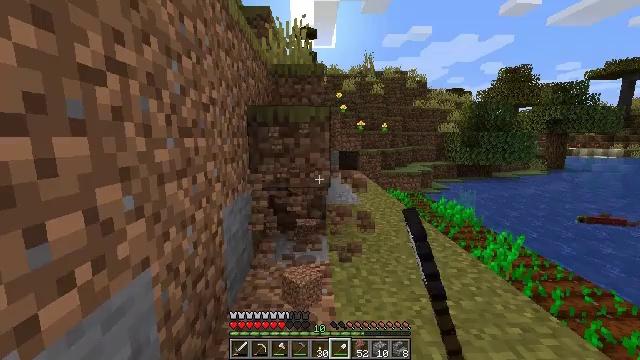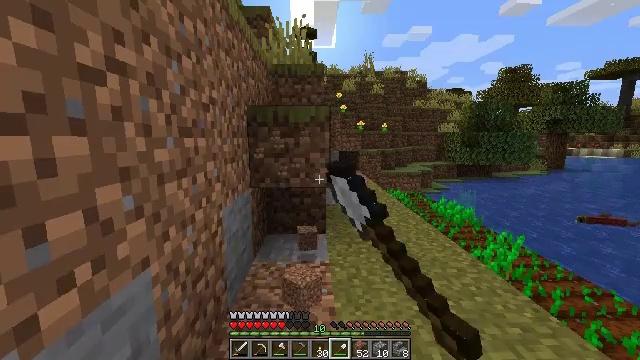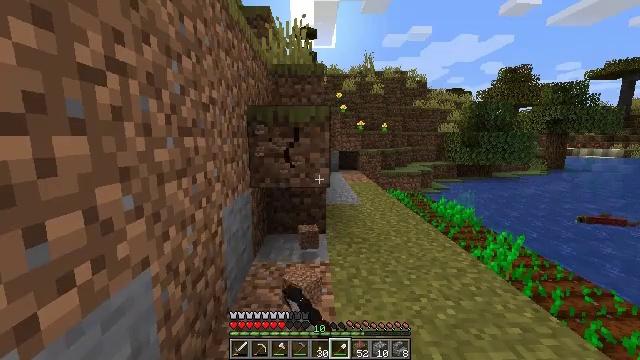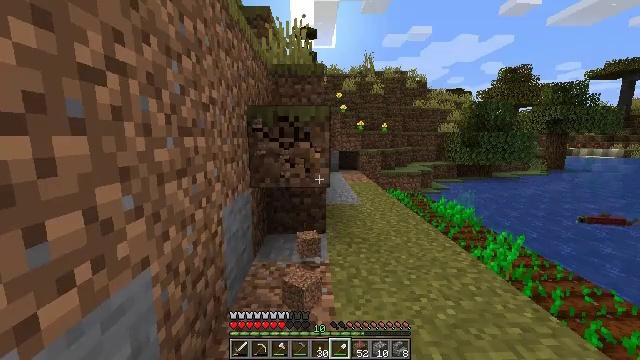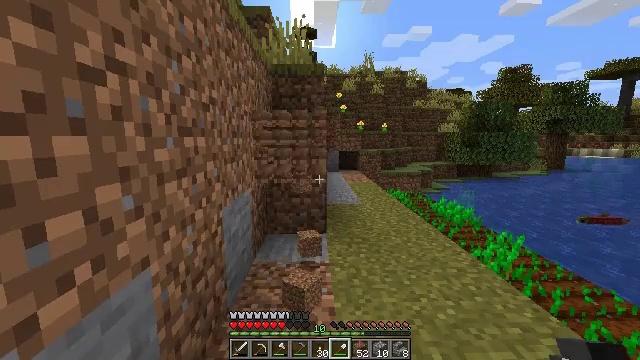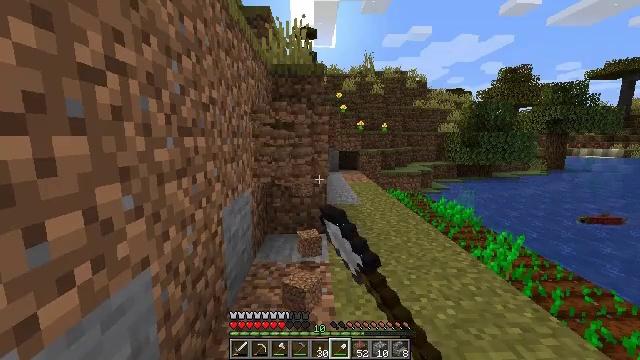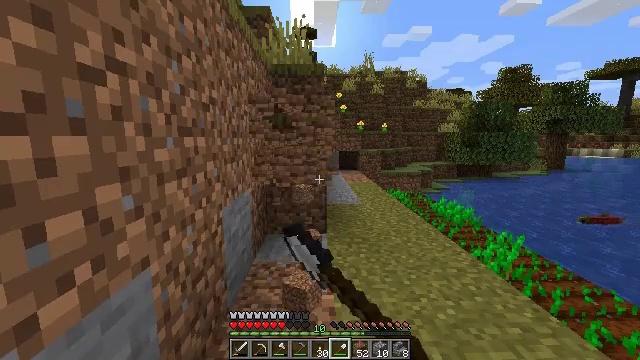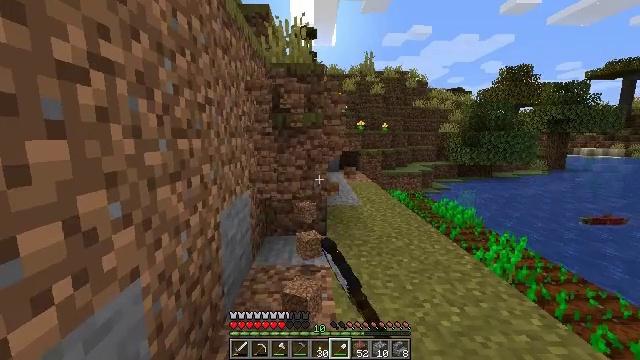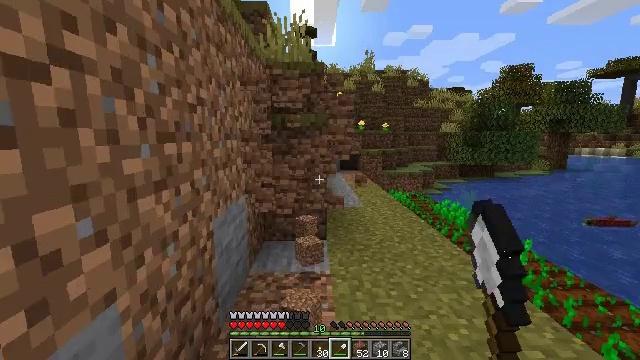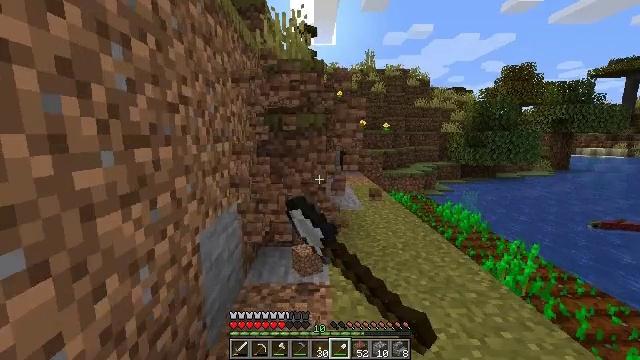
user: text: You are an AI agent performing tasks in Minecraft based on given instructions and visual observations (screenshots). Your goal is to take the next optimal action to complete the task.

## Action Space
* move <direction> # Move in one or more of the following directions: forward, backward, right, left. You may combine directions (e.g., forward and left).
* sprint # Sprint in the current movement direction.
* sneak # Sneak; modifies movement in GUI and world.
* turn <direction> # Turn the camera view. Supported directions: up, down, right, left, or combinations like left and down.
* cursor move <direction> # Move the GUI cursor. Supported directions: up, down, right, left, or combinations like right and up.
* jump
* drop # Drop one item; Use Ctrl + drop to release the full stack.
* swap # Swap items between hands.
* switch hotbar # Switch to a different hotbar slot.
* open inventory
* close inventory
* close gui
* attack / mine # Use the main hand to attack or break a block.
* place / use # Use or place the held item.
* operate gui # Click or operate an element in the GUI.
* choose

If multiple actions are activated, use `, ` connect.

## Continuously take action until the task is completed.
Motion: motion action
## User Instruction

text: Dig up the grass block for dirt.
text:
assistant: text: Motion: attack / mine
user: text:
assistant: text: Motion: attack / mine
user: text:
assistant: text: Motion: attack / mine
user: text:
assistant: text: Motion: attack / mine
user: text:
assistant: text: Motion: attack / mine
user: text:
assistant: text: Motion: attack / mine
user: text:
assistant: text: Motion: move forward, attack / mine
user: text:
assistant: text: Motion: move forward, attack / mine
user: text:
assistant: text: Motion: move forward, attack / mine
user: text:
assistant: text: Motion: attack / mine